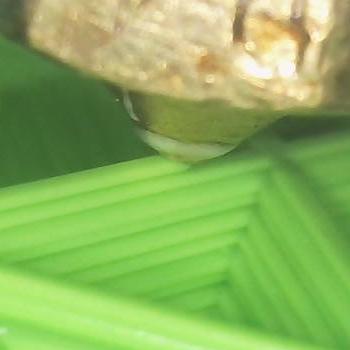
Flow rate: 84%